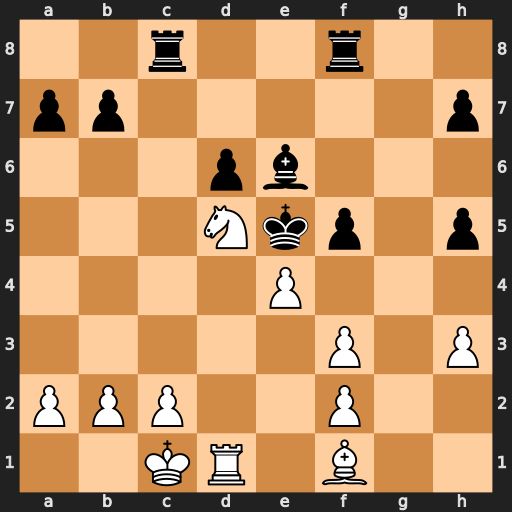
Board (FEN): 2r2r2/pp5p/3pb3/3Nkp1p/4P3/5P1P/PPP2P2/2KR1B2
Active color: w
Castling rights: -
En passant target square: -
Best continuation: f4+ Kxe4 Bg2#